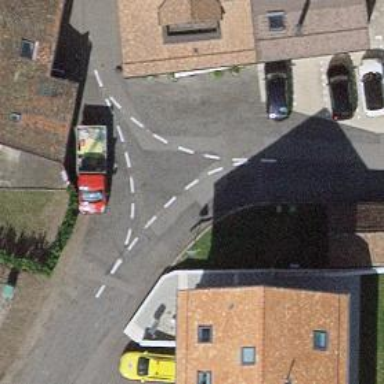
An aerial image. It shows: Residential road.